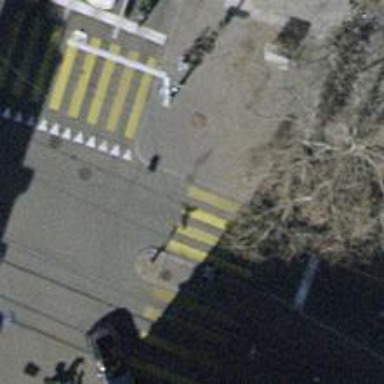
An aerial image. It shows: Kerb barrier.